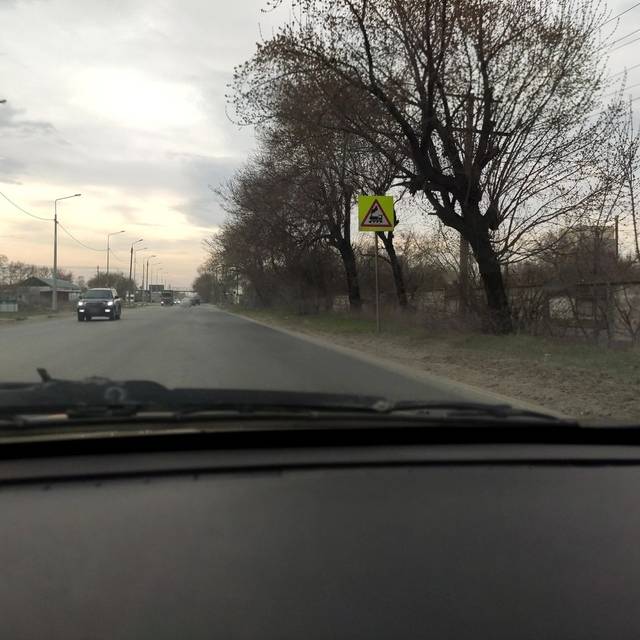
Region: Russia
Coordinates: 53.532, 49.457